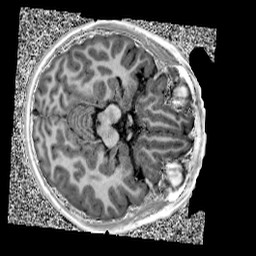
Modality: UNIT1
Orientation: axial
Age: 9
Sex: male
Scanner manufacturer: siemens
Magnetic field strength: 3 T
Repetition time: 4 s
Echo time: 0.00303 s